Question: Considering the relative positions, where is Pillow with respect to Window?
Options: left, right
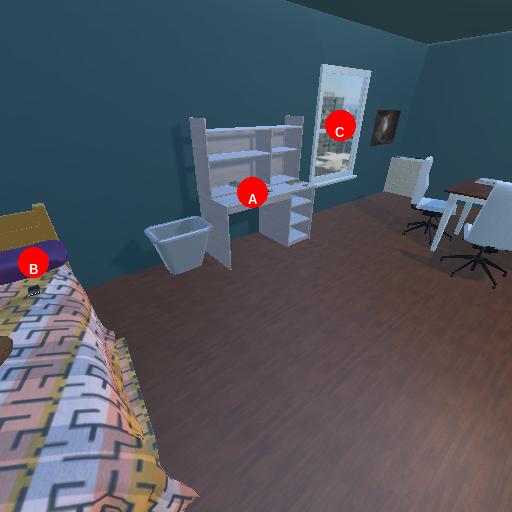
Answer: left